Interaction volume radius: 10 \u00c5
Interaction volume height: 15 \u00c5
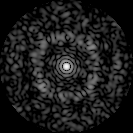
Disorder parameter: 0.7633